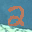
Label: 2